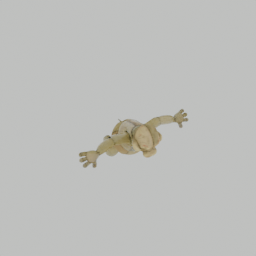
Label: animals